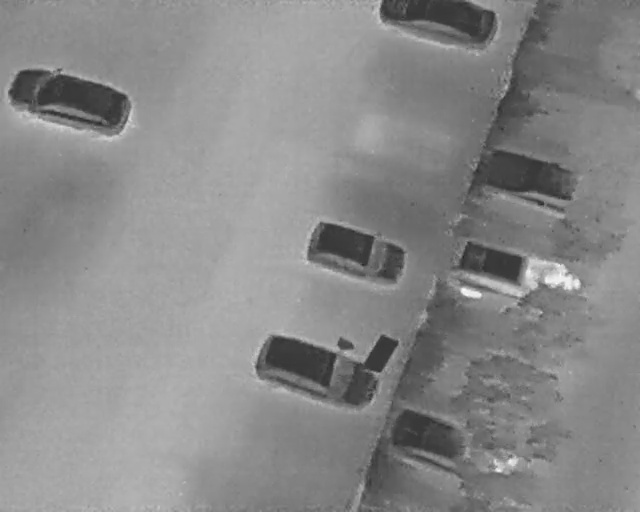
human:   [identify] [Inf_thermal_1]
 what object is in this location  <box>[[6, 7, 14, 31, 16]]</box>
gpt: <ref>1 large car at the top left</ref>

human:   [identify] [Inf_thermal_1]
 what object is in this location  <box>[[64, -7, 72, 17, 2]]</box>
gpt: <ref>1 large car at the top</ref>